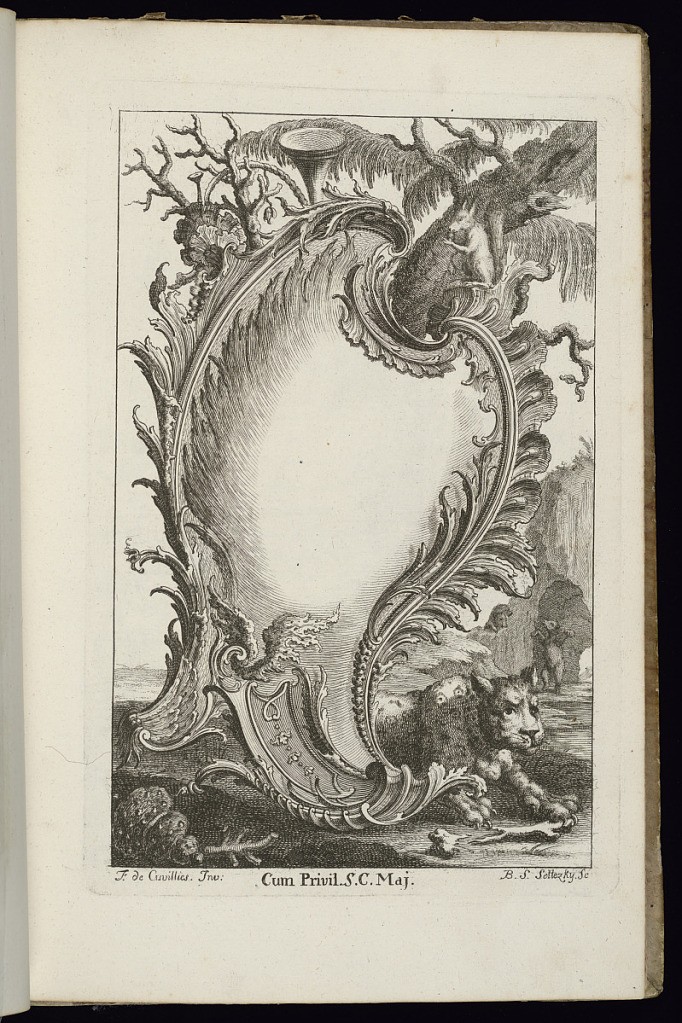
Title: Cartouche Design
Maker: François de Cuvilliés the Elder, Belgian, 1695 - 1768
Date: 1738
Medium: Etching and engraving on paper
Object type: Bound print
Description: Asymmetrical blank upright rocaille cartouche with a large tree at upper right; a fox or squirrel sits upon the top of the ornamental frame. A leopard at the base with a bone; additional animal figures in background.